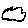
Label: cloud